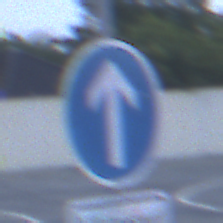
Verkehrszeichen: VorgeschriebeneFahrtrichtungGeradeaus
Zusatzzeichen unten: BesondereFahrzeugeUndTransportgueter12
Umgebung: Outdoor, Suburban
Tageszeit: SunriseSunset
Wetter: PartlyCloudy
Licht: Natural
Jahreszeit: NotSpecified
Kontrast: LowContrast